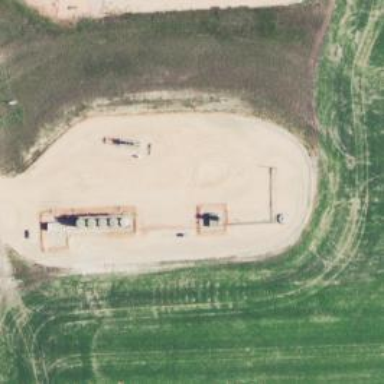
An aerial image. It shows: Petroleum well.